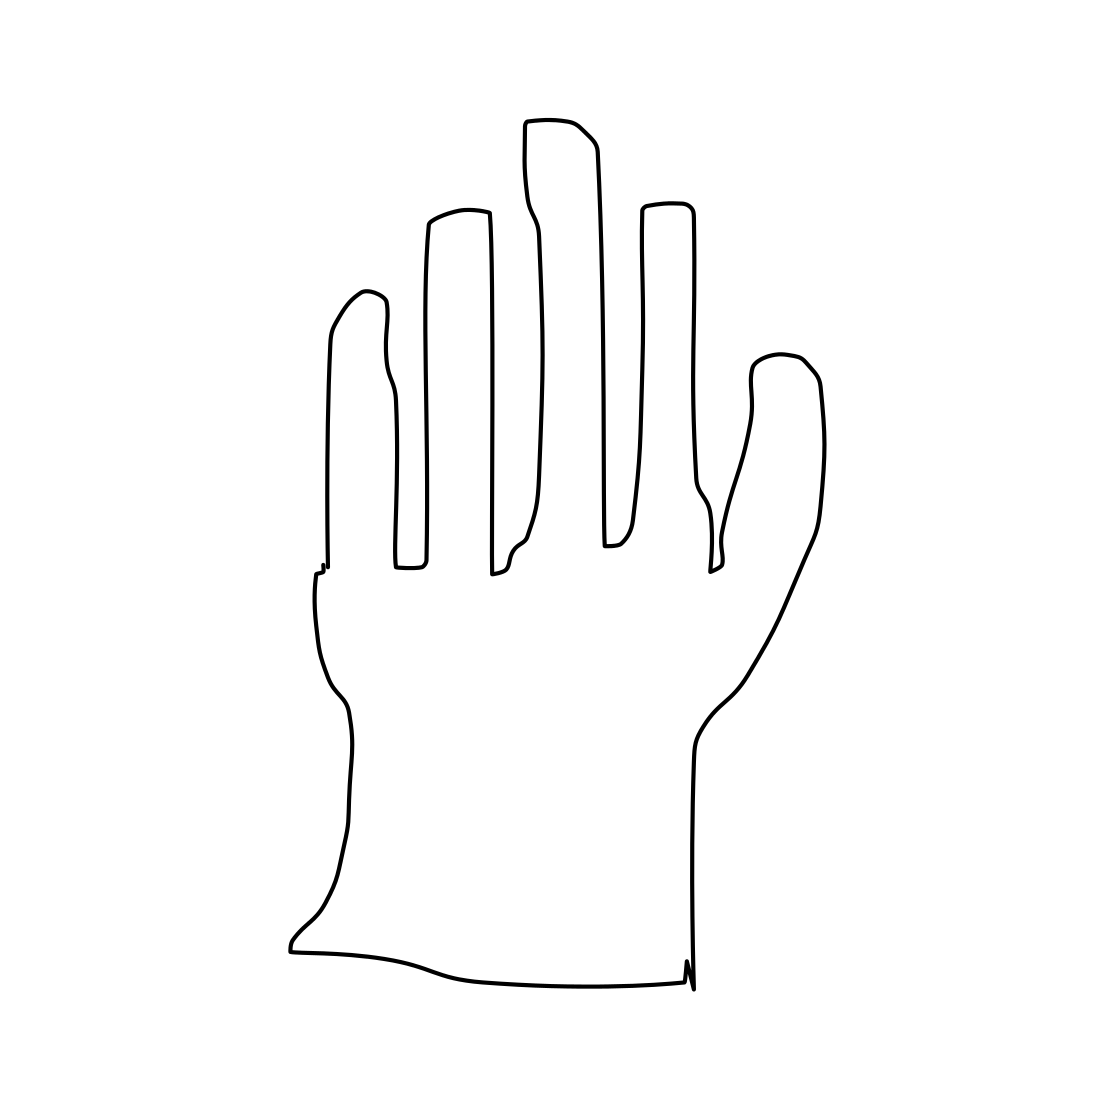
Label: hand